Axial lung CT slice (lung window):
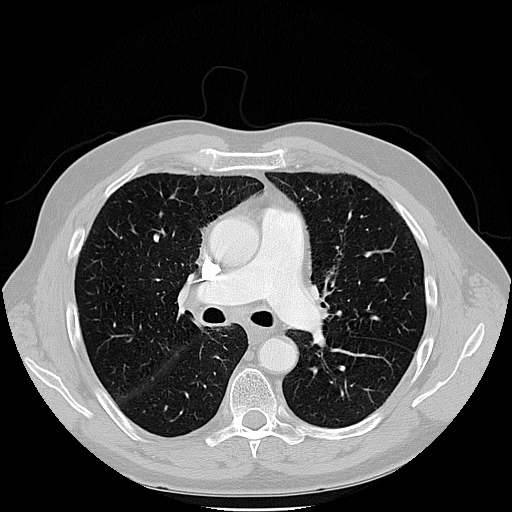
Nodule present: no